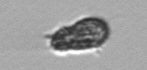
Label: Pseudochattonella_farcimen